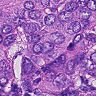
Metastatic tissue present: yes